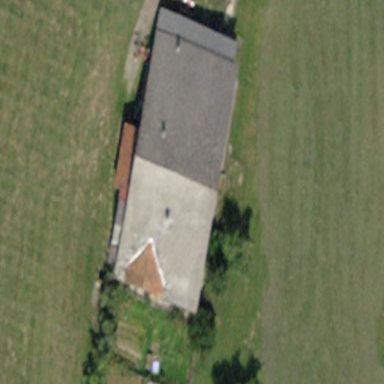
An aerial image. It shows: Farm building.